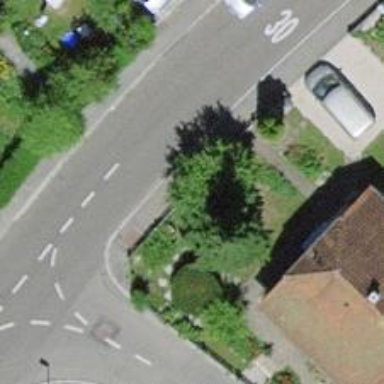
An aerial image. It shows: Post box.